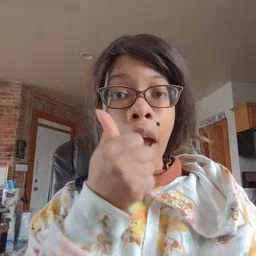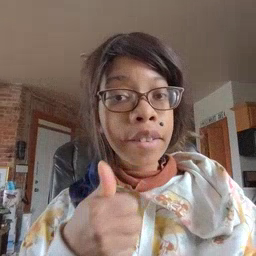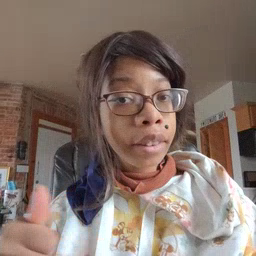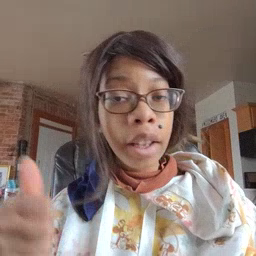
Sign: every